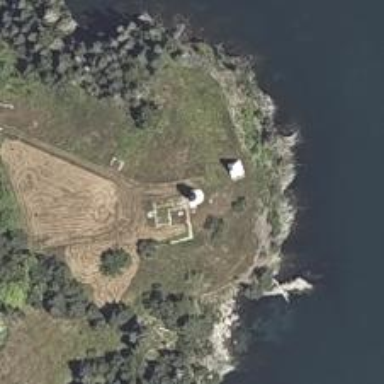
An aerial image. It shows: Lighthouse.